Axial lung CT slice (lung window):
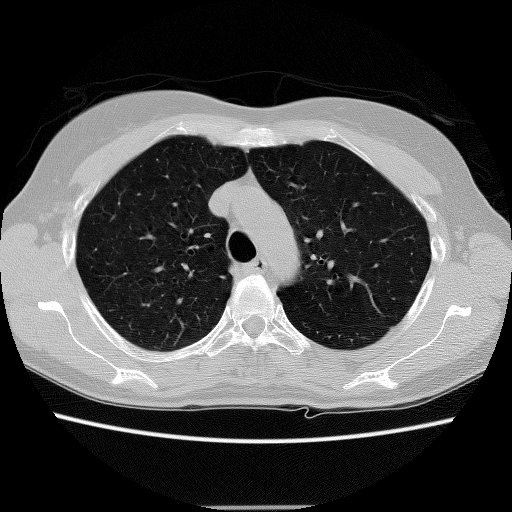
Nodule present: no